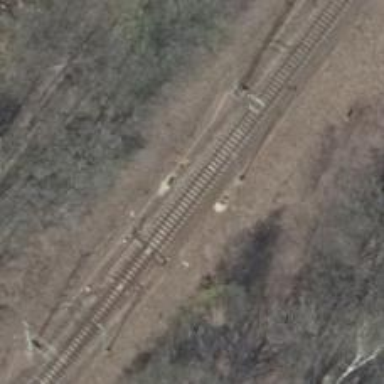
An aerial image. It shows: Railway signal.